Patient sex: M
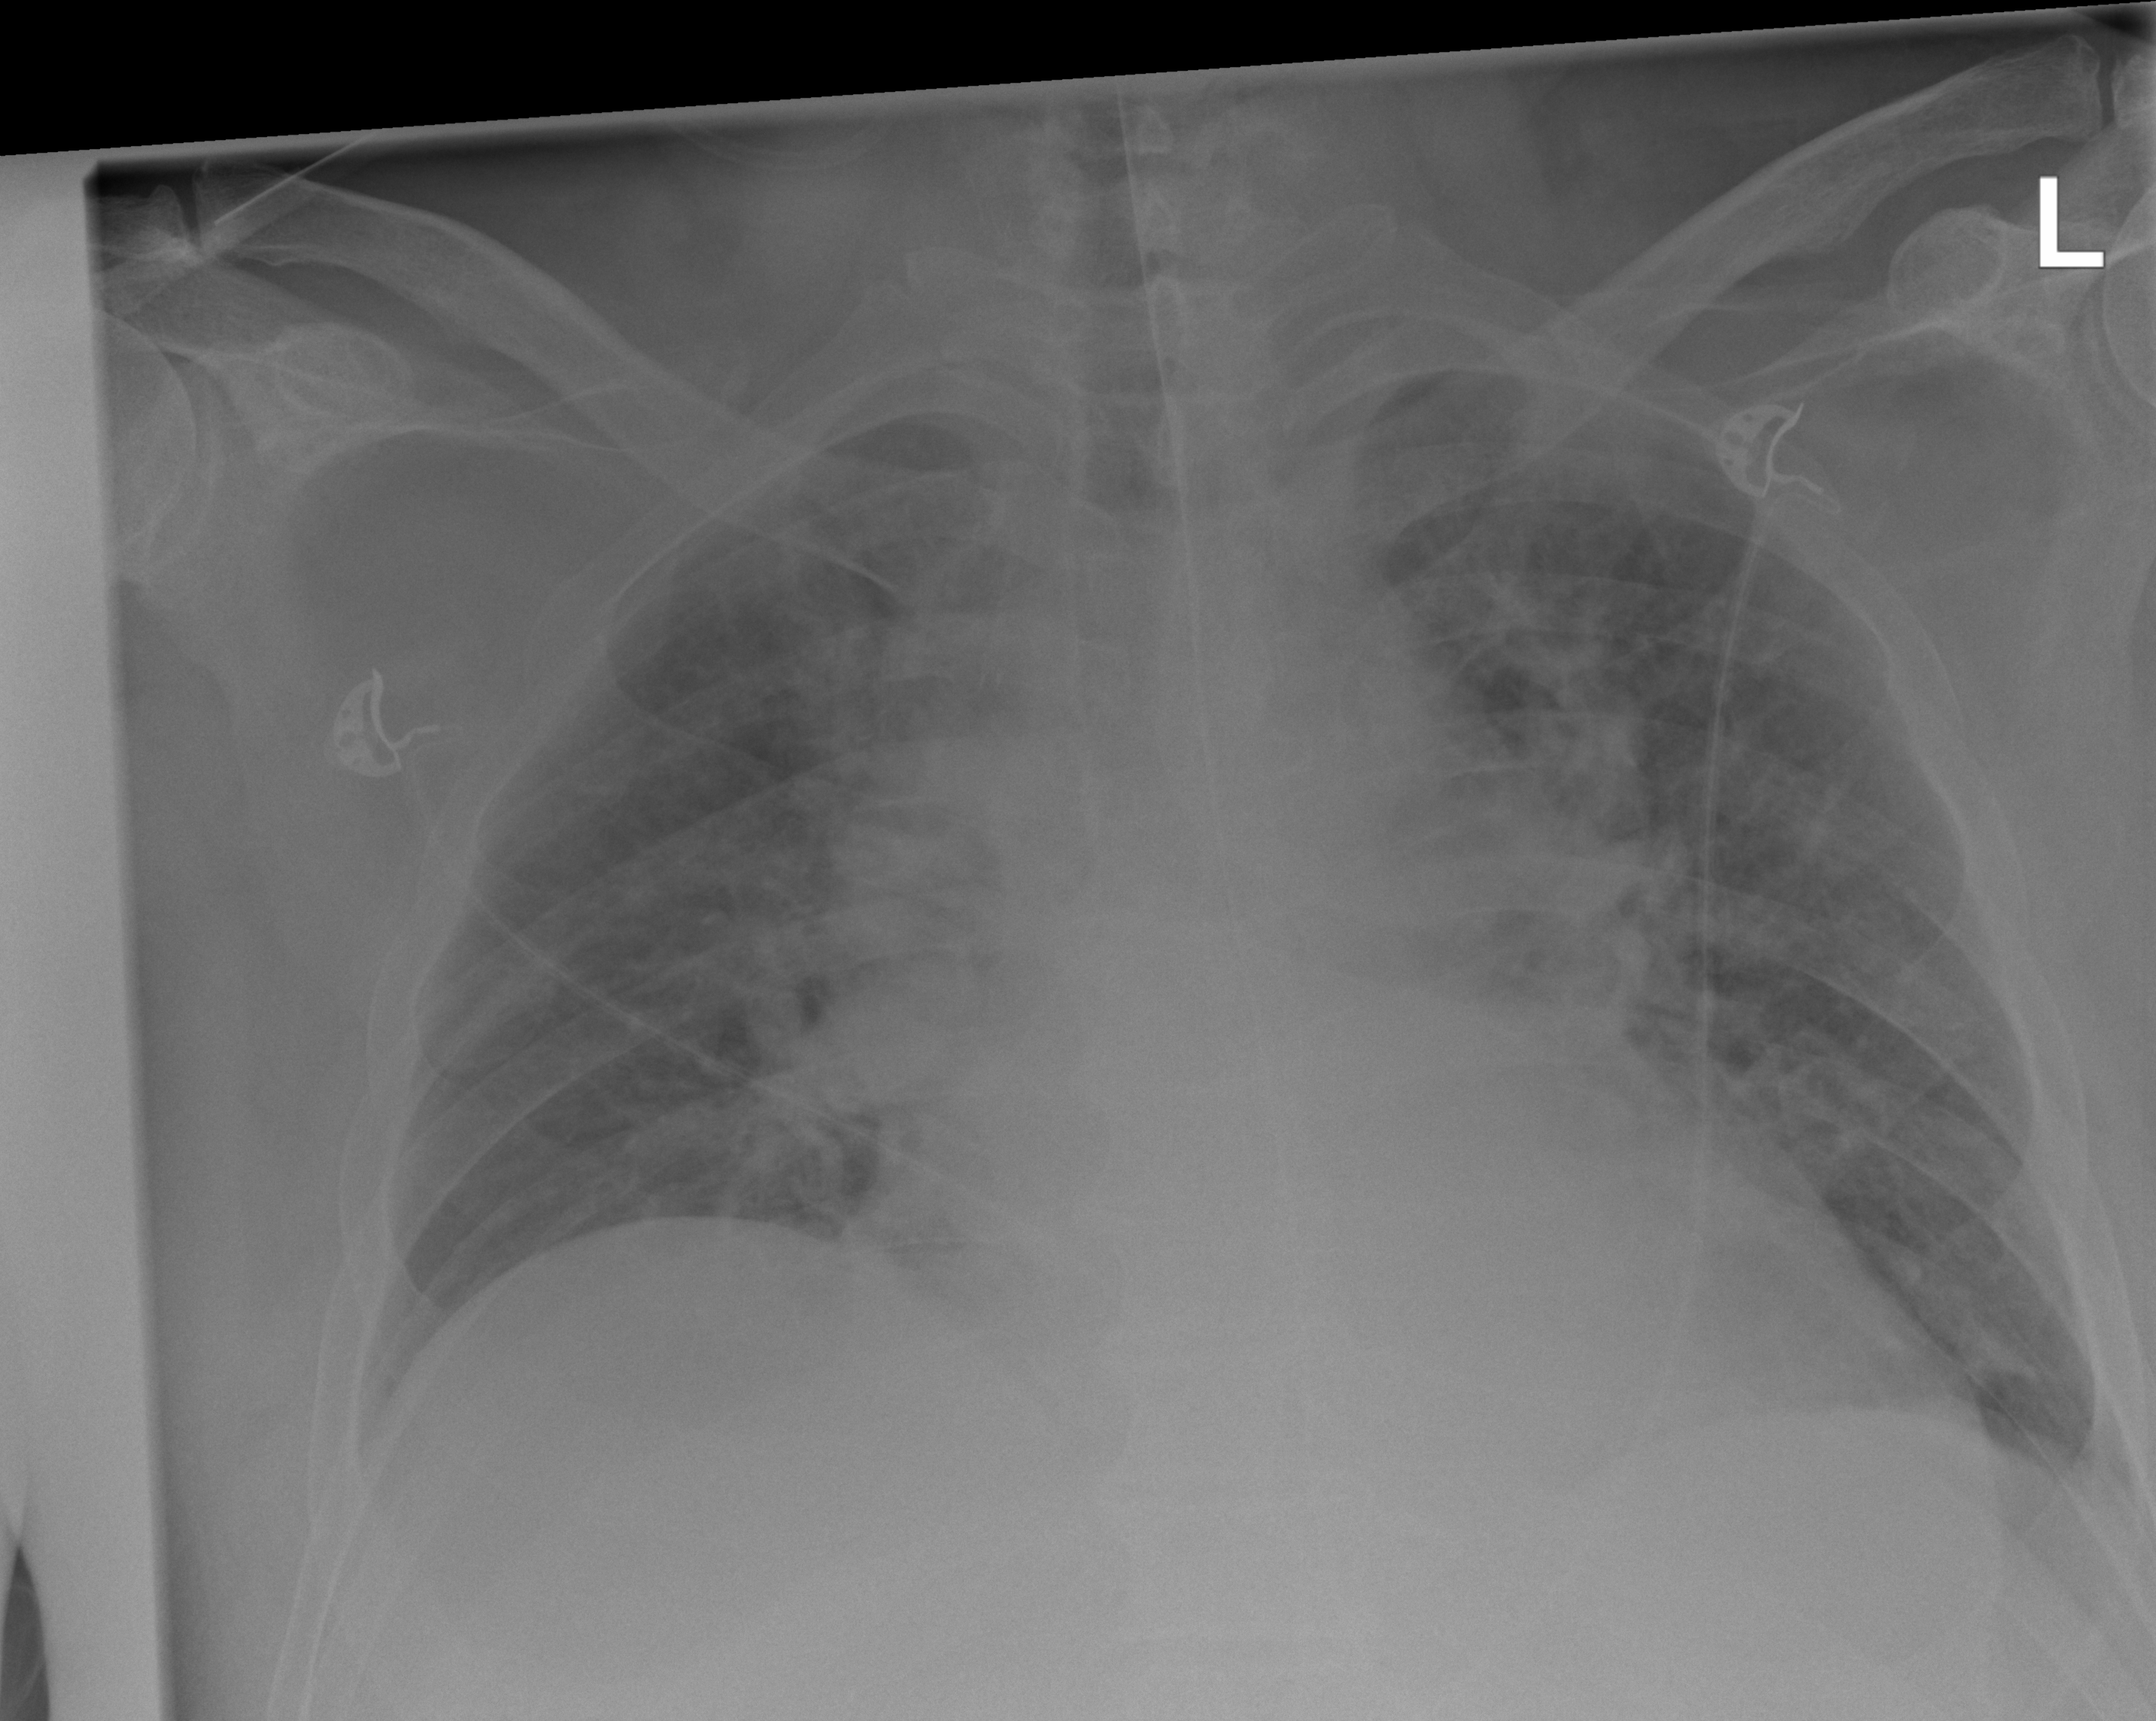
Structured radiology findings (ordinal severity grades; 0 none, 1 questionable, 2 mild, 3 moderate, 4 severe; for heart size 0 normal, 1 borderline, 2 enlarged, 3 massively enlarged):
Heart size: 2
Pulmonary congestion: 3
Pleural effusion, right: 0
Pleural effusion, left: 0
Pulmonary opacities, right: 0
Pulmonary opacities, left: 0
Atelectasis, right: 0
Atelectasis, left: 0